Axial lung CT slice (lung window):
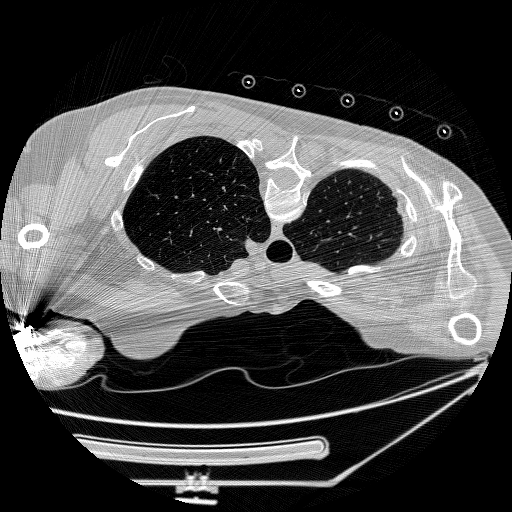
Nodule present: no